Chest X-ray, AP view. Patient: 46 years old, sex M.
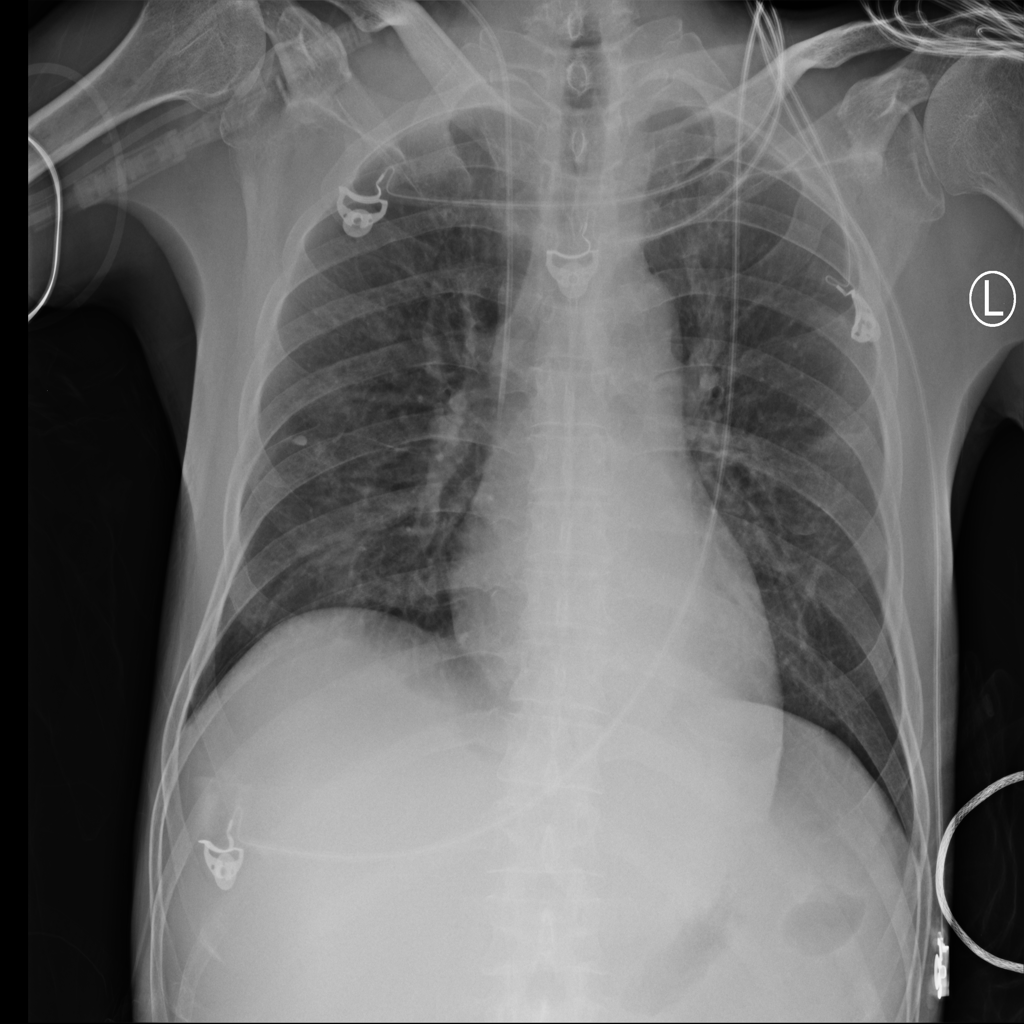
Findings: No Finding